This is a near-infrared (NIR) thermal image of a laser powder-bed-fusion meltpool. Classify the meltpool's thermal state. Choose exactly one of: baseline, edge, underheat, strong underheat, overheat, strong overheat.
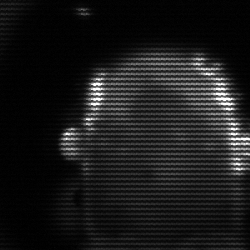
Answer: baseline